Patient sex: M
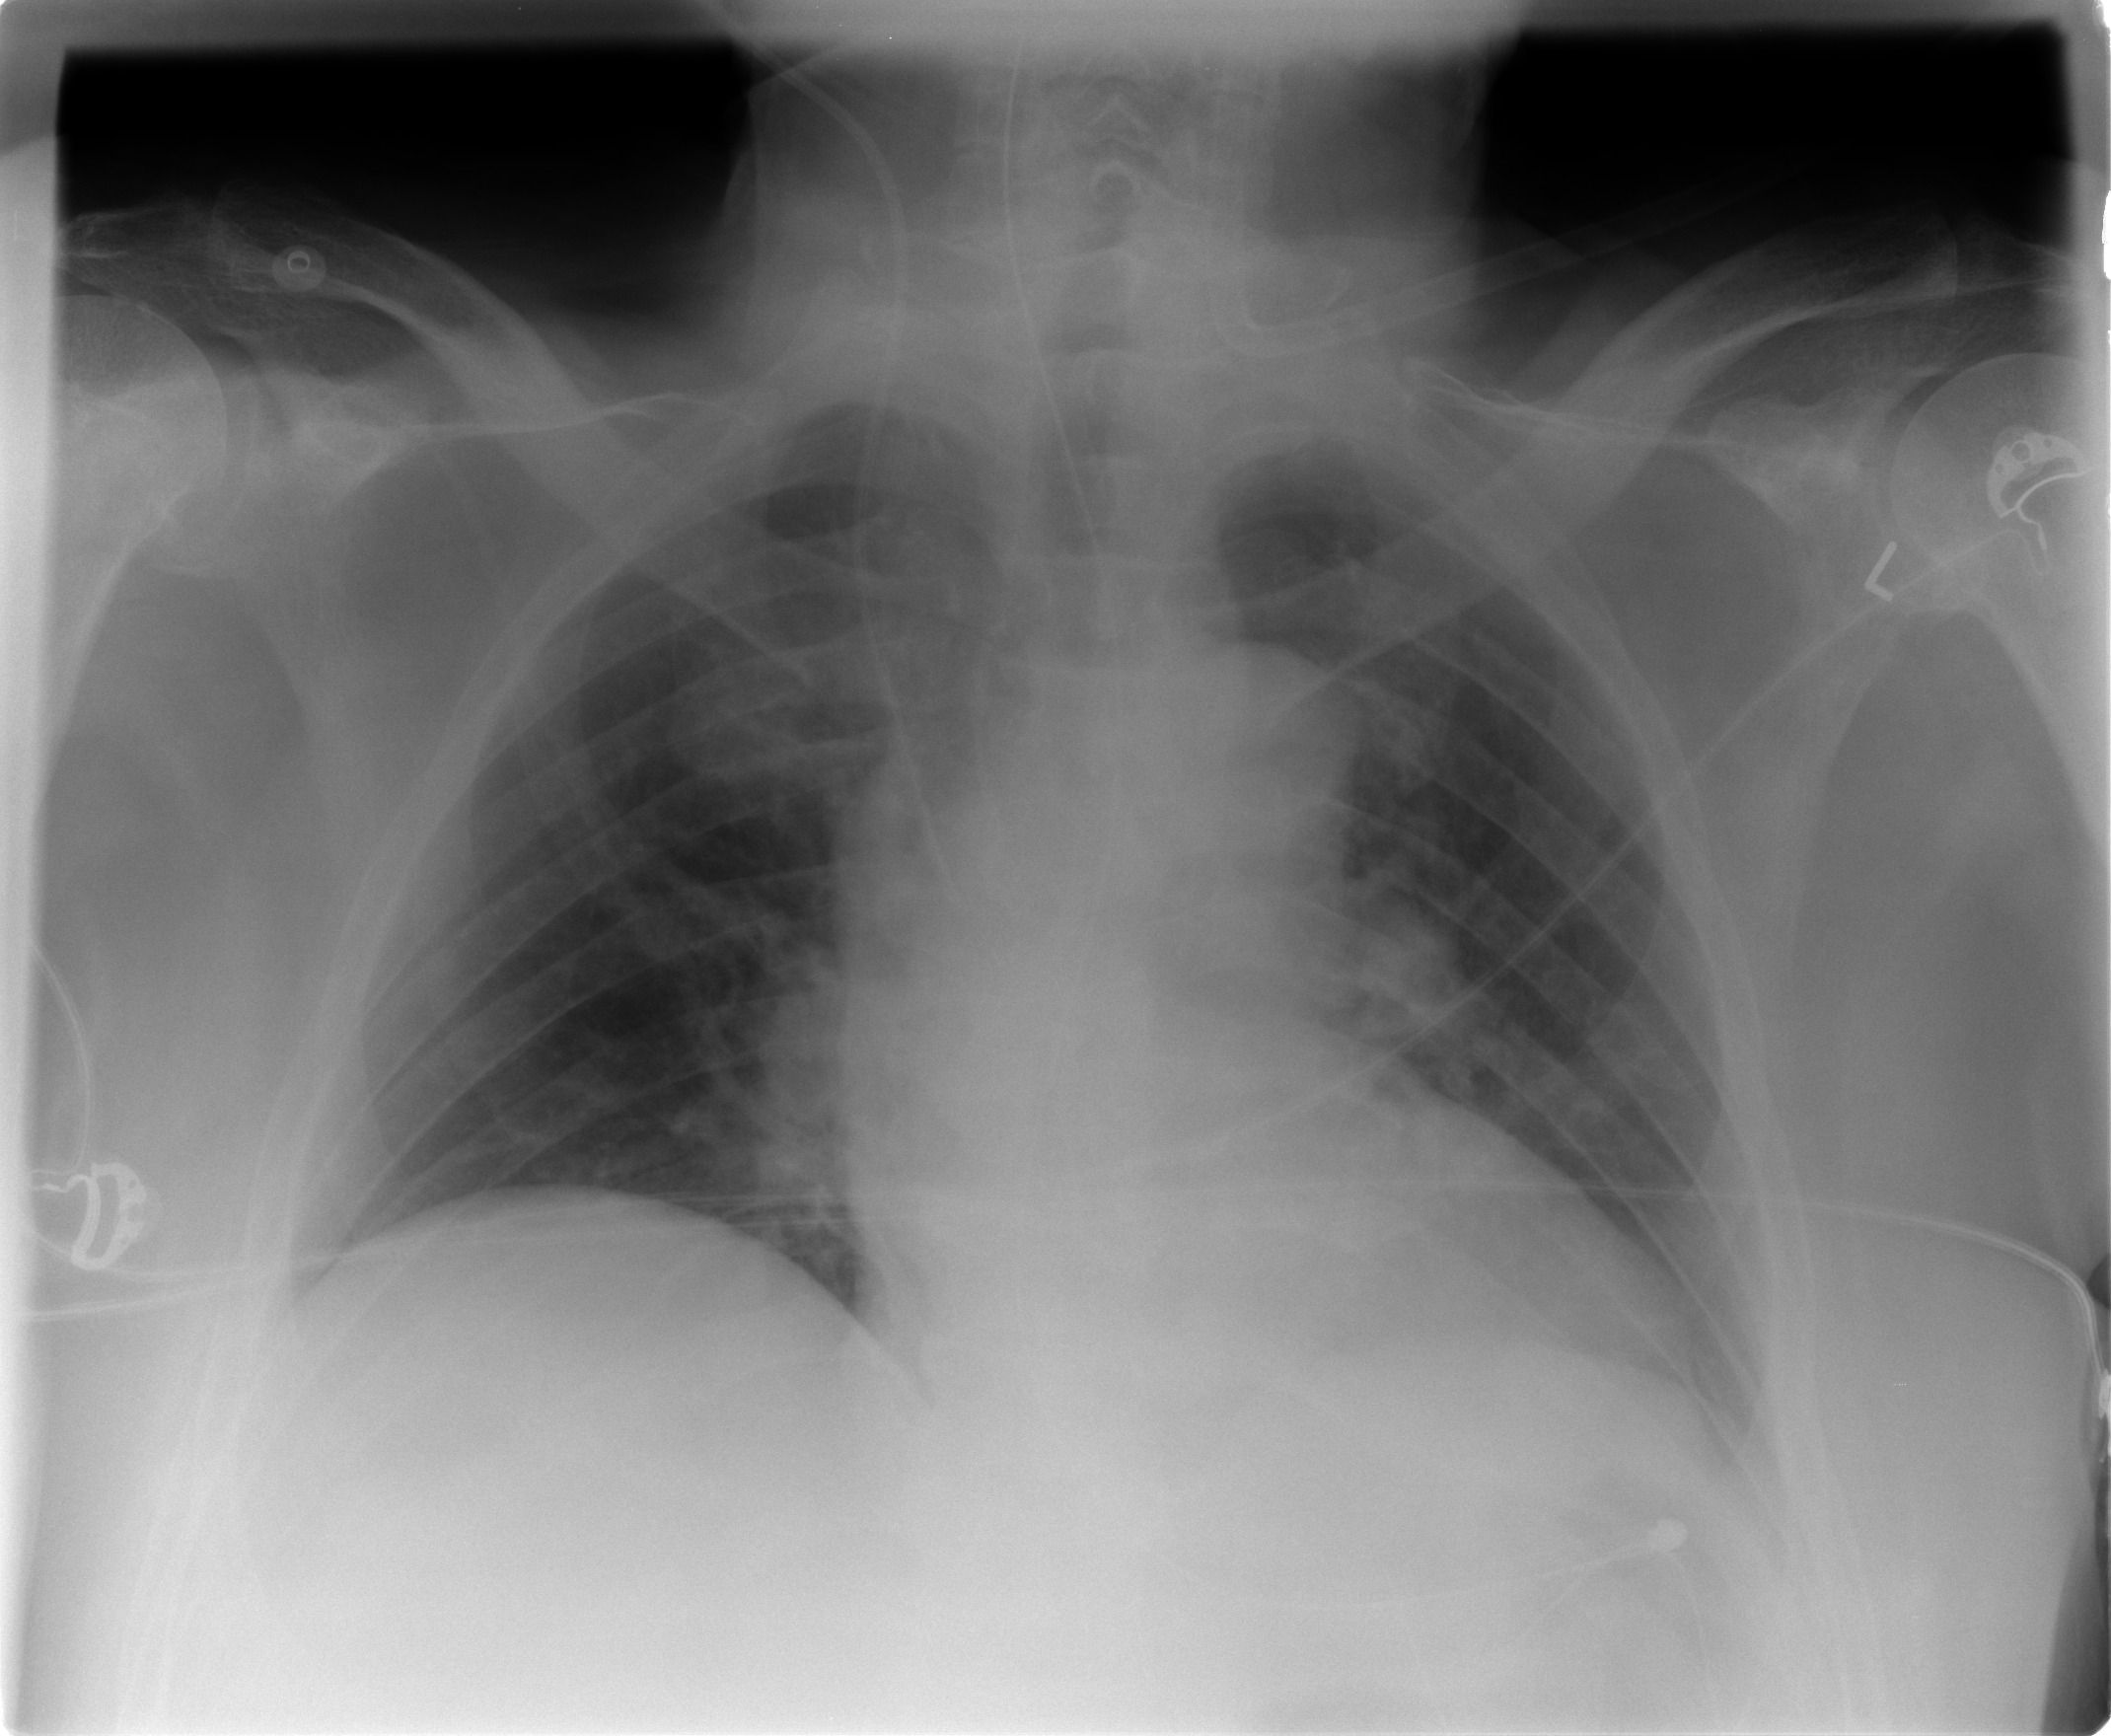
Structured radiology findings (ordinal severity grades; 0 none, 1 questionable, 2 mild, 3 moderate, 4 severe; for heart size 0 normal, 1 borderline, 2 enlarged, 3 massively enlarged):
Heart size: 0
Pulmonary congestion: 1
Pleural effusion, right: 0
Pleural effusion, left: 1
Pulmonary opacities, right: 0
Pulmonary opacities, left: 0
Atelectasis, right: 0
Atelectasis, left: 2